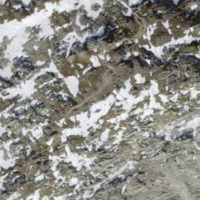
EUNIS habitat code: 48
Species observed at this site:
Bistorta vivipara